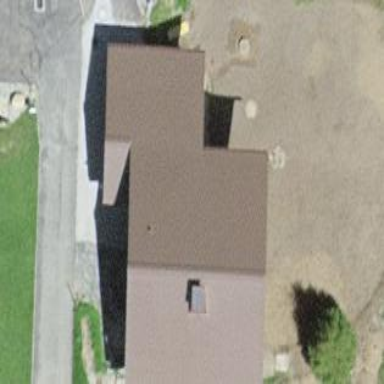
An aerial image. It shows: Simple and straightforward house.